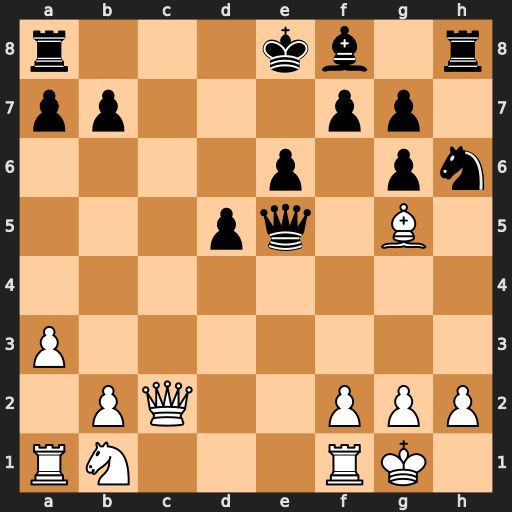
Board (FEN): r3kb1r/pp3pp1/4p1pn/3pq1B1/8/P7/1PQ2PPP/RN3RK1
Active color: w
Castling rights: kq
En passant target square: -
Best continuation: Qa4+ b5 Qxb5#